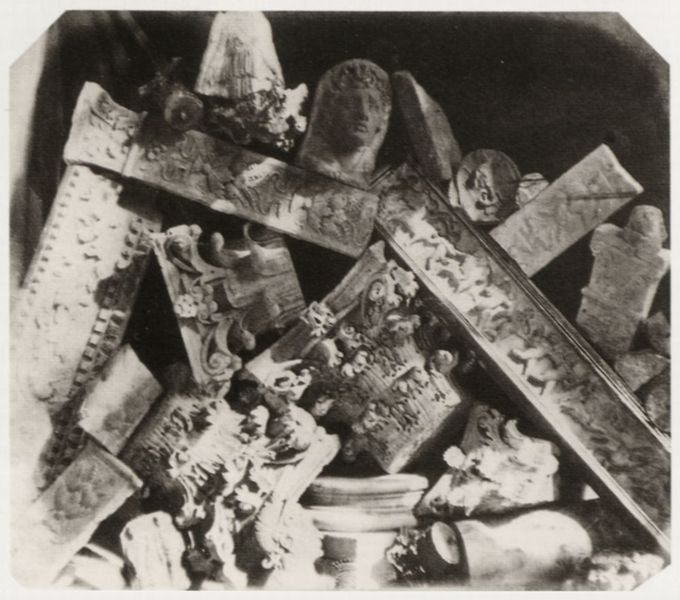
Titel: 24 Antike-, Mittelalter- und Renaissance-Bauornamente aus Marmor und gebranntem Ton (Liegnitz)
Künstler: Ludwig Belitski
Standort: Berlin
Institution: Hochschule der Künste, Hochschulbibliothek
Schlagwörter: kopf, weiß, komposition, blumen, grau, marmor, nase, schwarz, säule, säulen, ornament, architektur, augen, gesicht, sockel, stein, steine, auge, krug, skulptur, statue, relief, figuren, krieg, trümmer, zerstörung, weiblich, büste, balken, plastik, foto, fotografie, photographie, verfall, reste, ruine, antike, torso, stücke, schwarz weiss, göttin, trommel, architrav, kapitelle, rom, kapitell, photo, fries, geometrisch, sims, kaputt, voluten, hubi, ende, zerstört, sammlung, basis, dorisch, büsten, korinthisch, reliefs, stahl, eierstab, zerbrochen, römisch, forum, athen, pompeji, vergangenheit, kapitel, zerfall, akropolis, friese, arkantus, hochrelief, fragmente, teile, spolien, sockle, korinthia, ausgrabung, bruch, base, unrat, hellenistisch, fund, hellas, basrelief, volluten, aufräumen, zahnreihe, depot, bewahren, zusammensetzen, bruchstücke, abstauben, baustücke, dweiss, konservieren, muind, orneamnte, photogrephie, zusammensetztn, arkantusblätter, bruchstueck, antikmüll, ssäulen, lapidarium, verhau